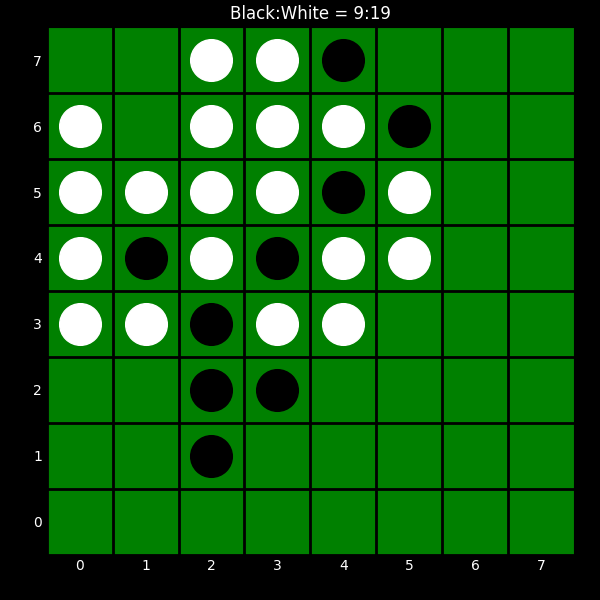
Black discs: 9
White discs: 19